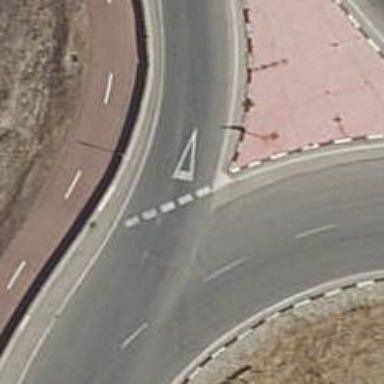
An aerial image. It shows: Road with "give way" sign.